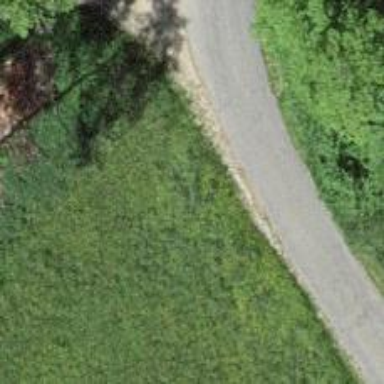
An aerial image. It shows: Unpaved service road.